Aerial crown-view tile of a tropical tree (Barro Colorado Island, Panama), acquired 20250616:
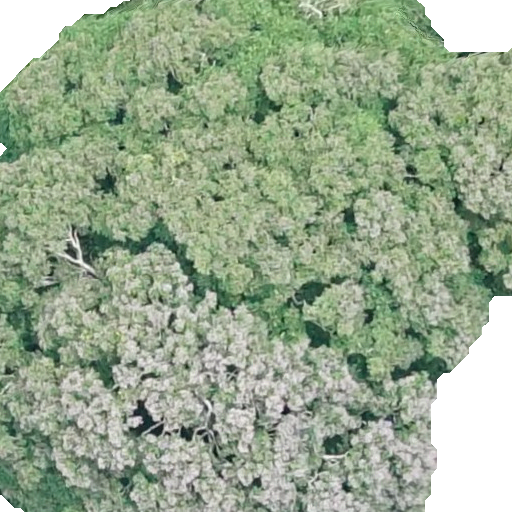
Species: Dipteryx oleifera
GBIF accepted scientific name: Dipteryx oleifera
Crown area: 470.985 m²